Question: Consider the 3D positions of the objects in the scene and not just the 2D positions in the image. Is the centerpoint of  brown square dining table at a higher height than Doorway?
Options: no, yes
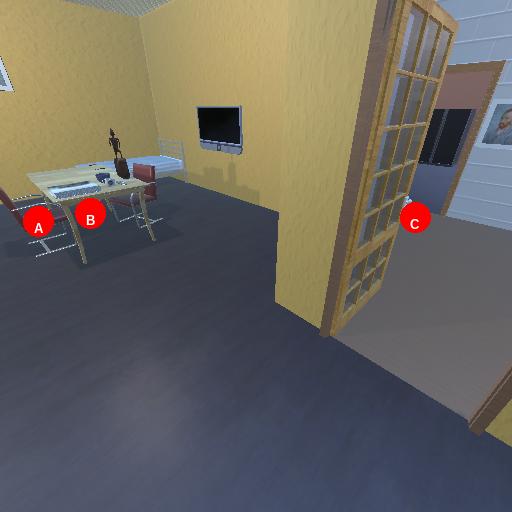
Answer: no